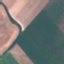
Label: AnnualCrop